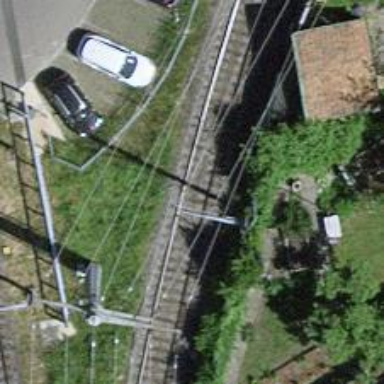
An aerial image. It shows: Railway track with contact line for electrification.